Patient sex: M
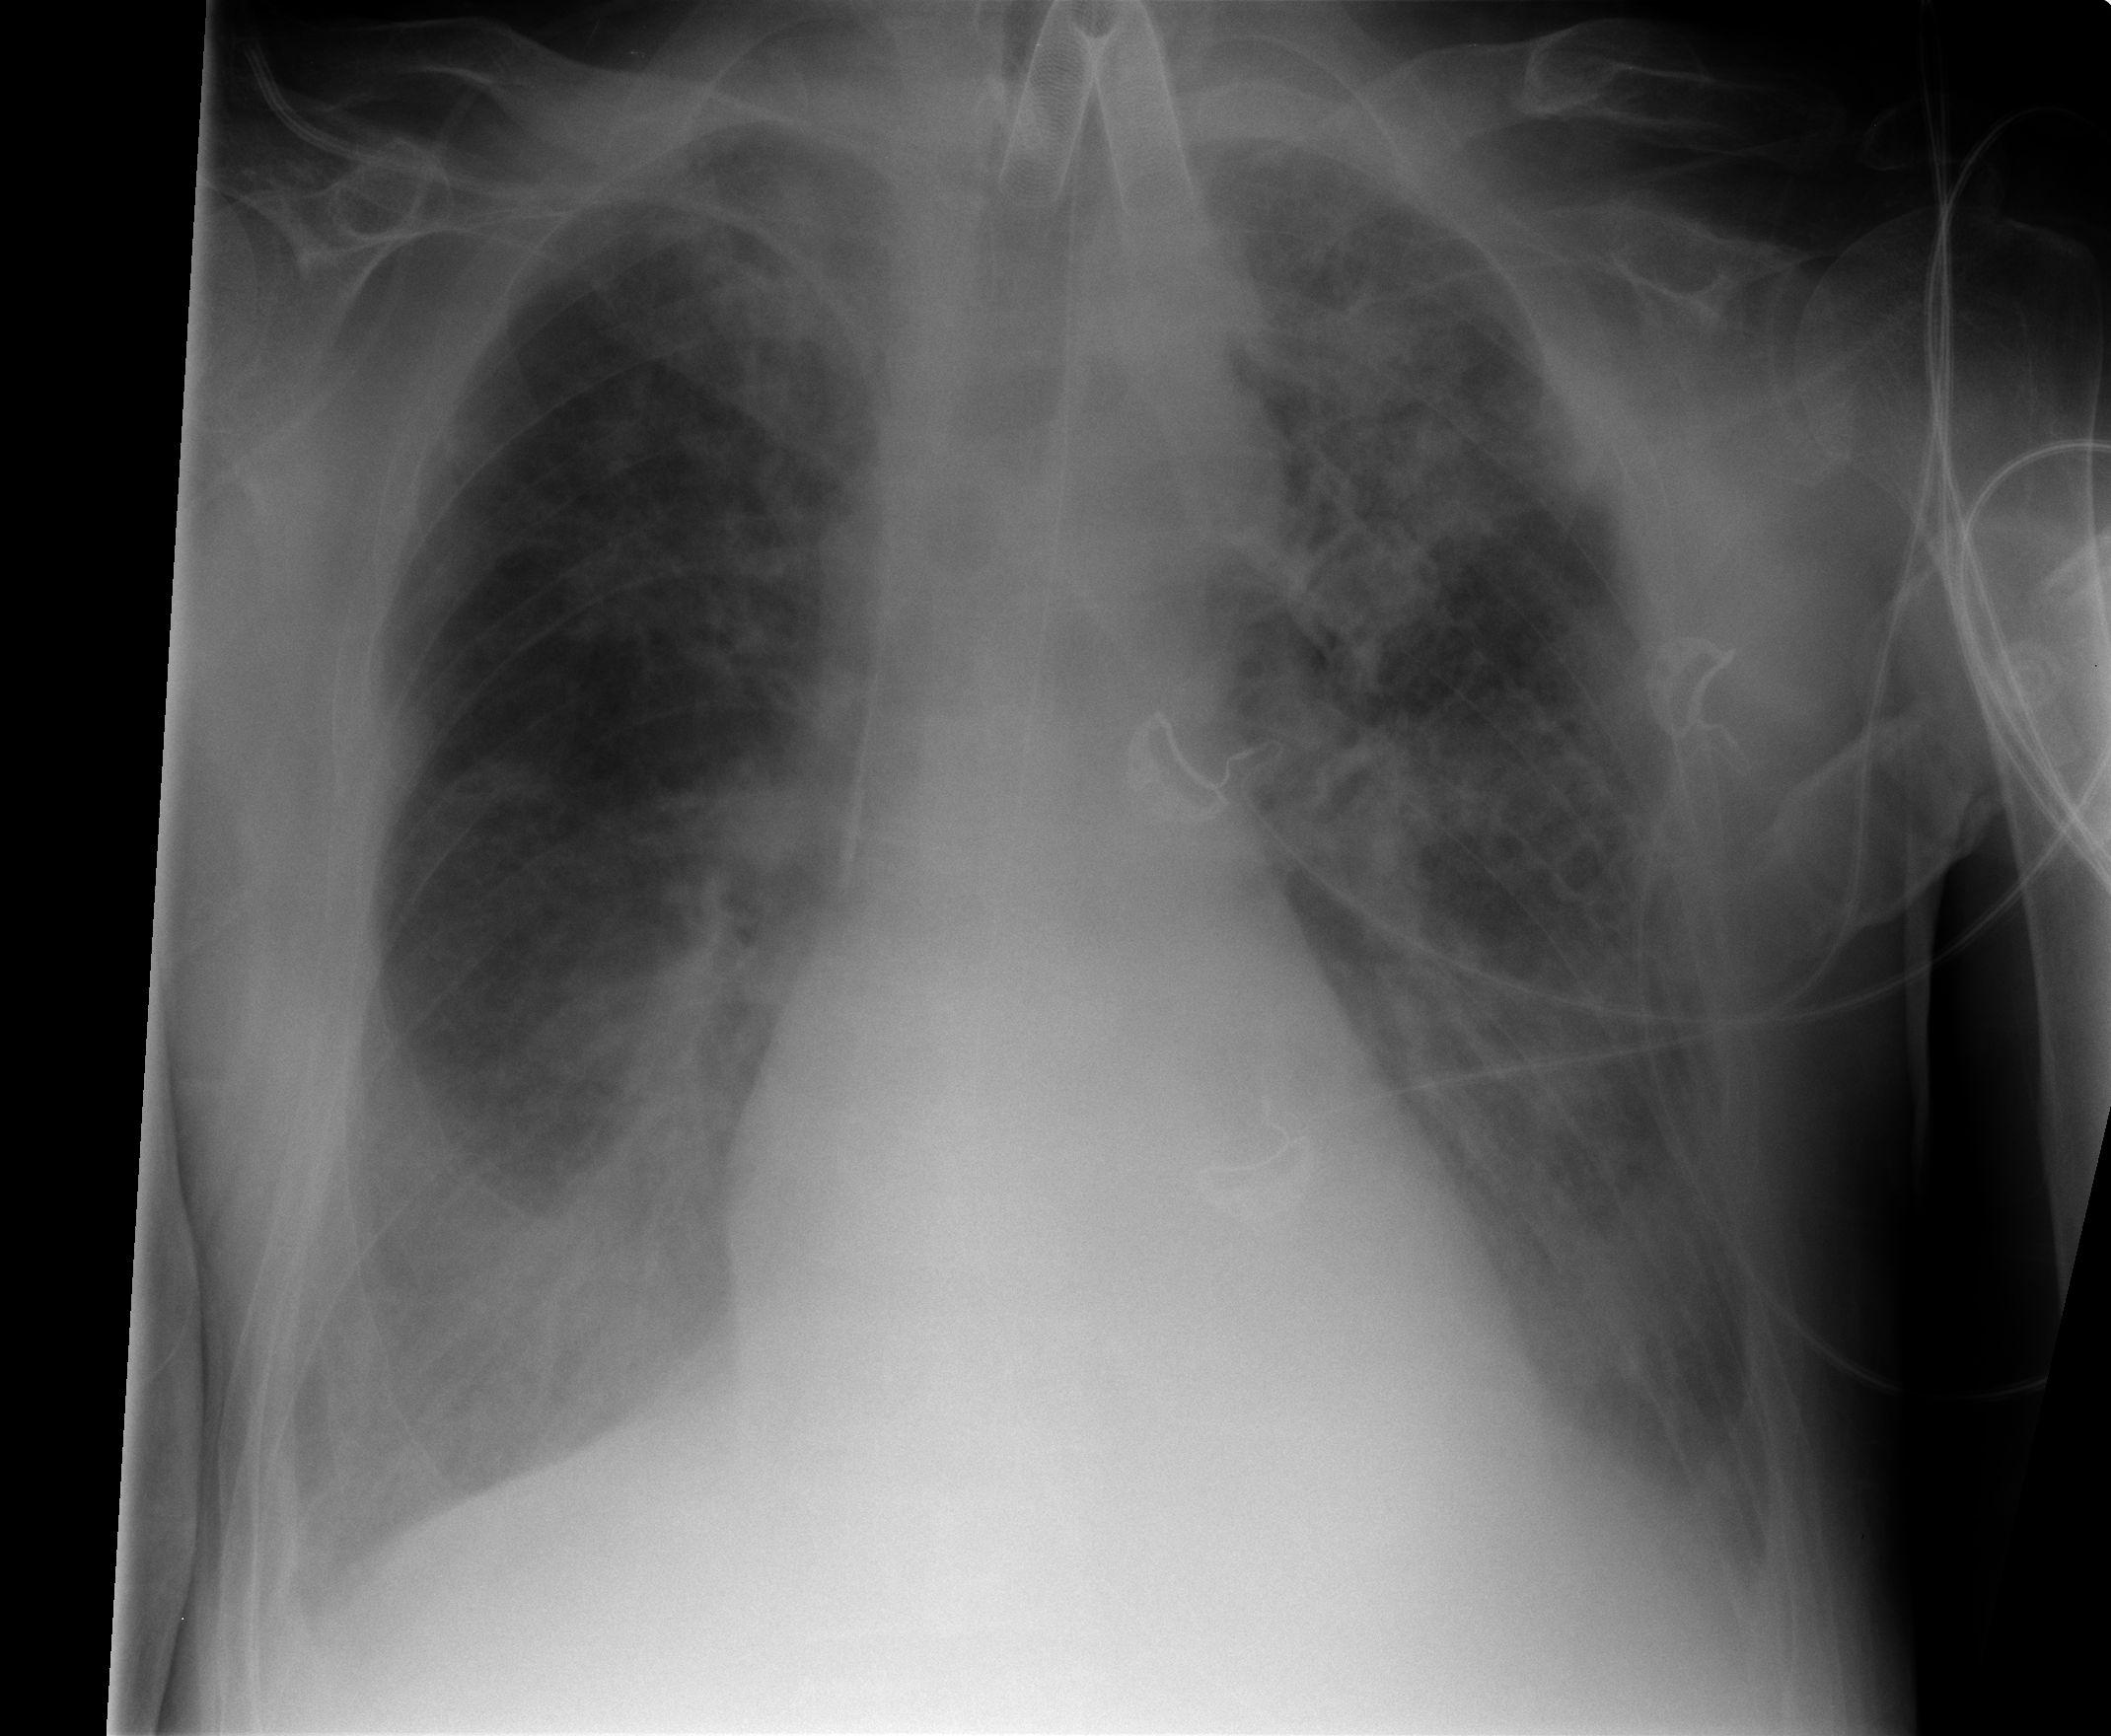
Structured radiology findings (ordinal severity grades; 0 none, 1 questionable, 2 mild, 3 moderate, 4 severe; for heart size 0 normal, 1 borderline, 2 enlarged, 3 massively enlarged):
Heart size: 2
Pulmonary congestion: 2
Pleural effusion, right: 2
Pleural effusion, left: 2
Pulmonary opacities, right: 1
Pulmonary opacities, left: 2
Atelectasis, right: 2
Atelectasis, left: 2